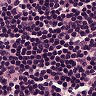
Metastatic tissue present: no